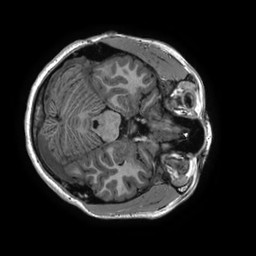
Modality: T1w
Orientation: axial
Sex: female
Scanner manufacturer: ge
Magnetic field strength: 3 T
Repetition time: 0.007648 s
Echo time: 0.00304 s